Interaction volume radius: 5 \u00c5
Interaction volume height: 20 \u00c5
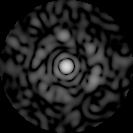
Disorder parameter: 0.8238